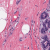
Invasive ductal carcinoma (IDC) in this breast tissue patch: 0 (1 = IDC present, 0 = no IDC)